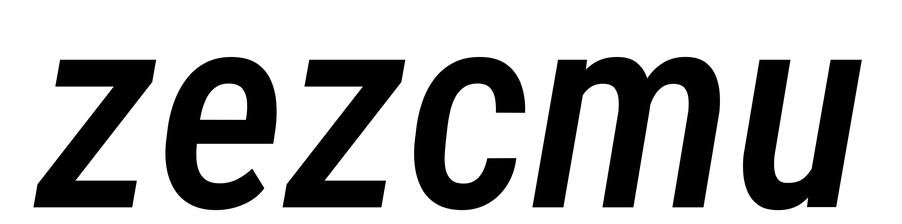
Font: Roboto-Italic_Condensed_Medium_Italic